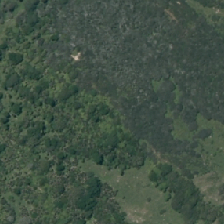
Land cover: manuka_kanuka